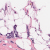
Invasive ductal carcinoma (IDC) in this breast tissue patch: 1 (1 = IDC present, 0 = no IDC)